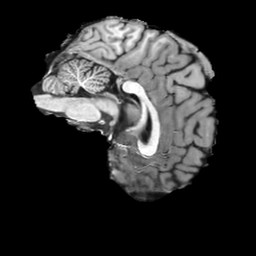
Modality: T1w
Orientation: sagittal
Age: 41
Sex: male
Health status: ill